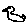
Label: bird